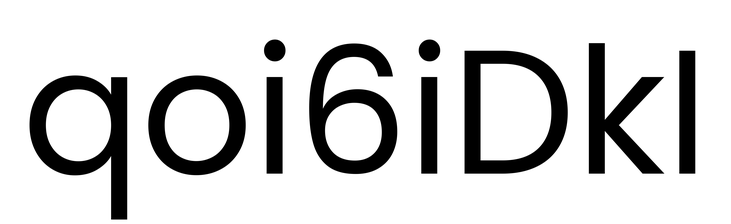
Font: Poppins-Regular